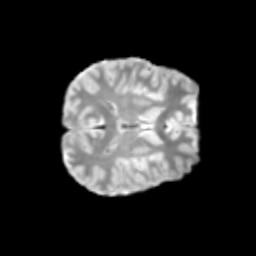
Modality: T2w
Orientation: axial
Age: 11
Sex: male
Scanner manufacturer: siemens
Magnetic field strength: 3 T
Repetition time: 3.8 s
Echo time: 0.07 s